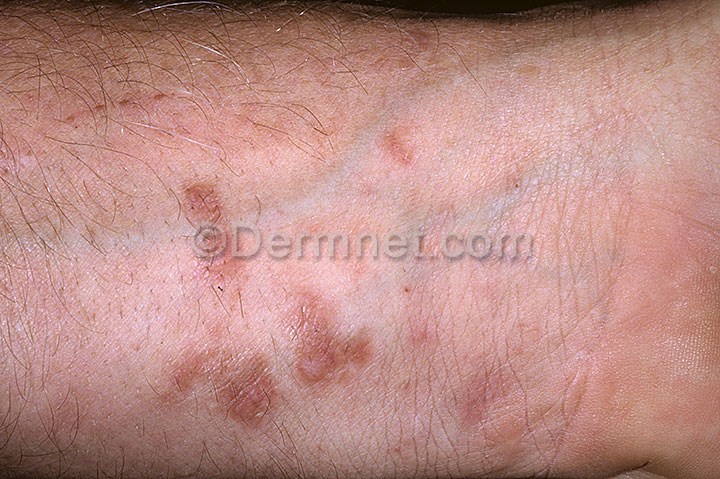
Disease: Psoriasis pictures Lichen Planus and related diseases